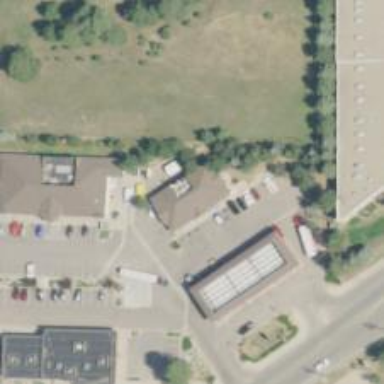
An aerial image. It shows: Convenience shop.